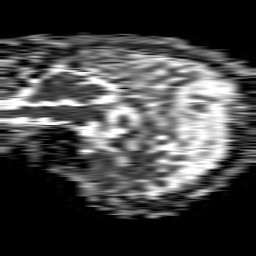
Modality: ADC
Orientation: sagittal
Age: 52
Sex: female
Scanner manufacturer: philips
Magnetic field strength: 1.5 T
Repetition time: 4.6 s
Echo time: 0.09059 s